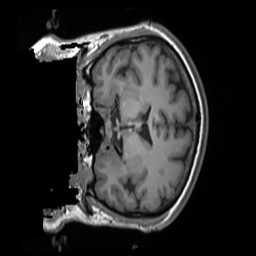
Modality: T1w
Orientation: coronal
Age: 29
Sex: male
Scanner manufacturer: siemens
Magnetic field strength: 3 T
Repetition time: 1.55 s
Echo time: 0.00234 s